Field crop: tomato
Growth stage: 1
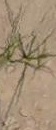
Species: cyperus